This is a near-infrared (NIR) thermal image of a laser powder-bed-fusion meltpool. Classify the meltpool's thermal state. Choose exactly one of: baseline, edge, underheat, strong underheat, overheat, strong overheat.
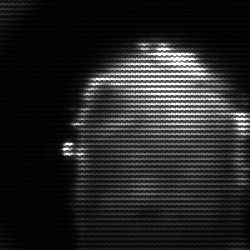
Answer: baseline